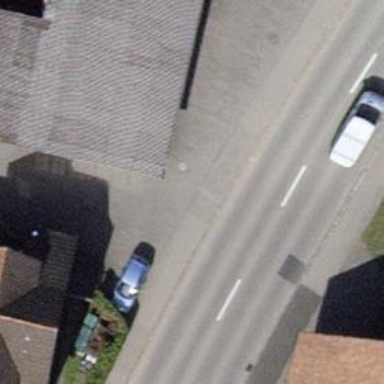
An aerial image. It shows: Sidewalk.